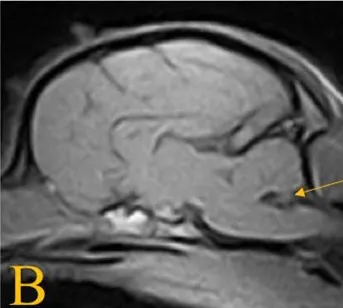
Case 3. Showing absence of the nodulus vermis.
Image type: radiology (mri)